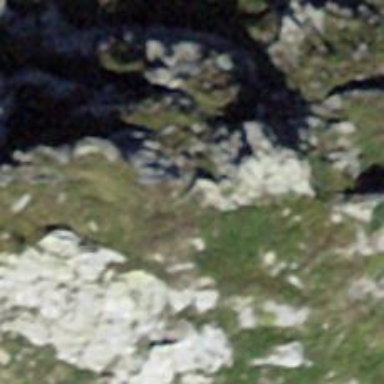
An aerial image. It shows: Natural ridge.